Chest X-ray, PA view. Patient: 12 years old, sex M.
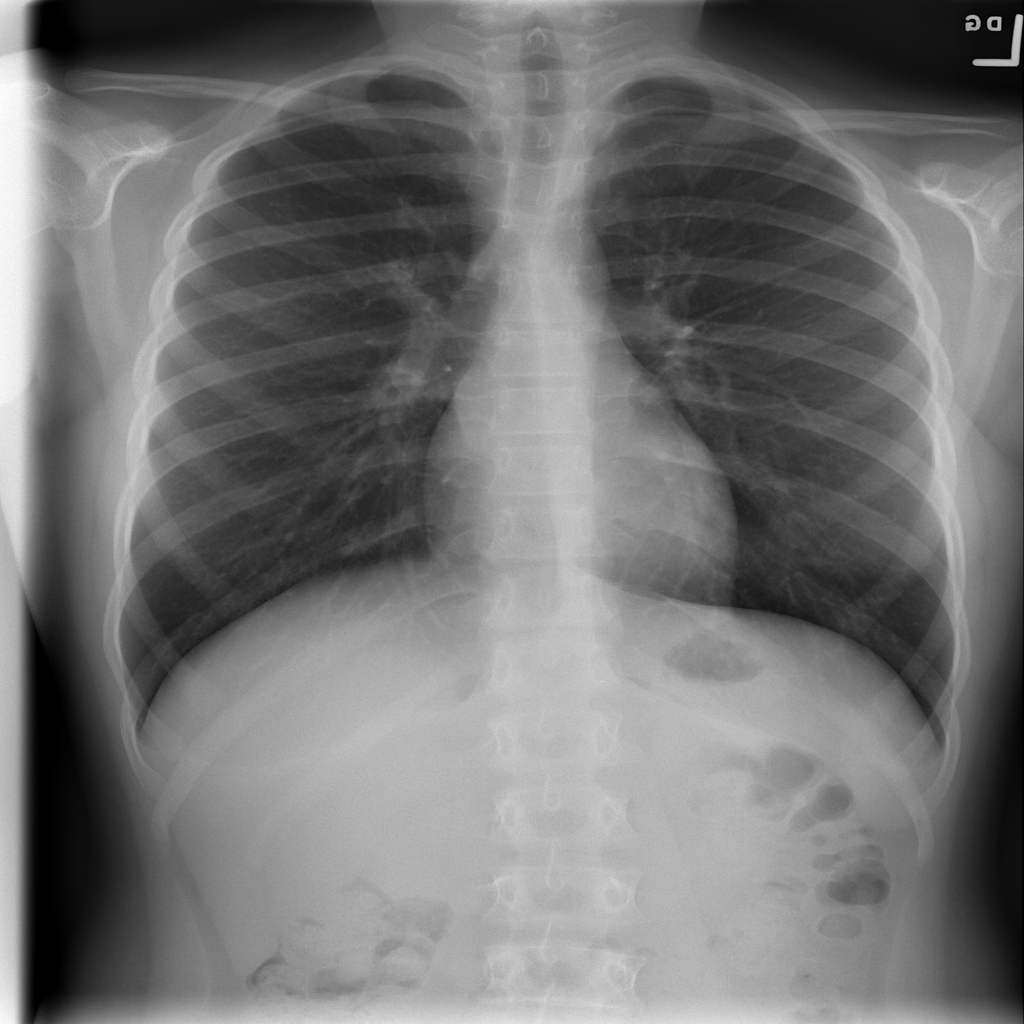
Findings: No Finding